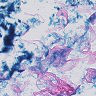
Metastatic tissue present: no